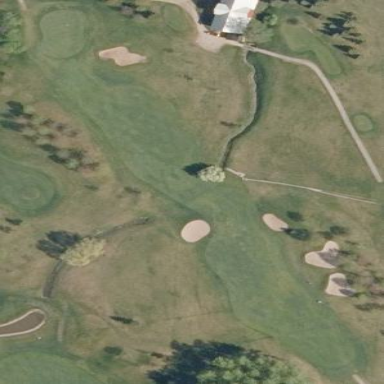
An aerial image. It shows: Rough area in golf course.